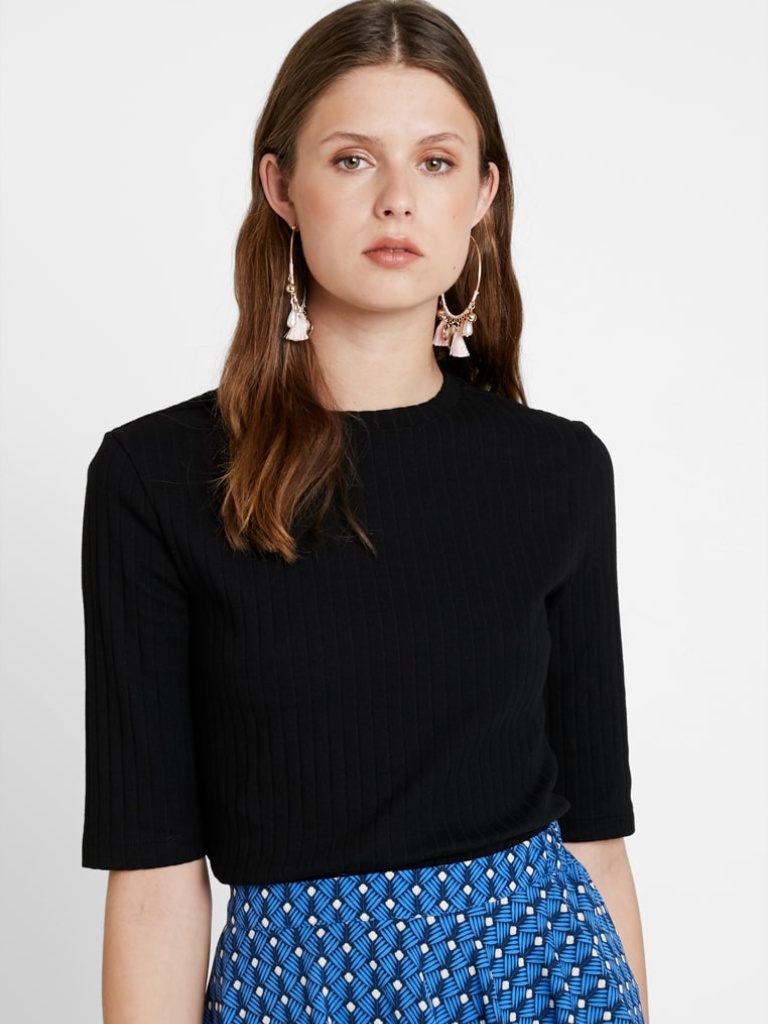
knit fitted a long-sleeved with the sleeves down hip length Fully Tucked in crew sweater